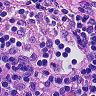
Metastatic tissue present: no